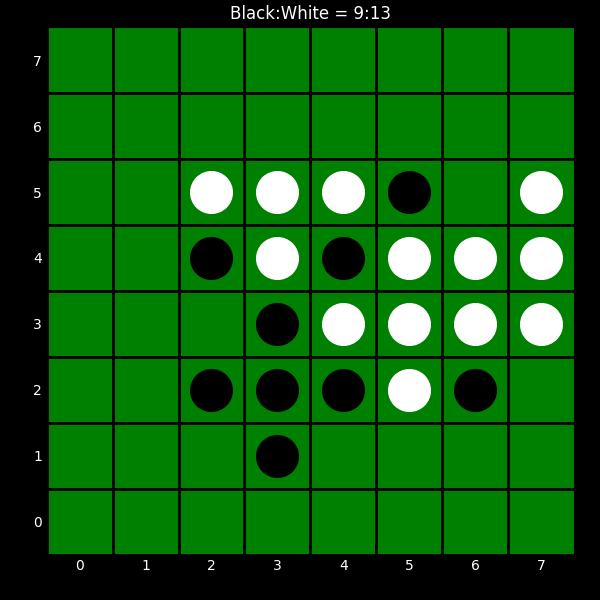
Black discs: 9
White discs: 13